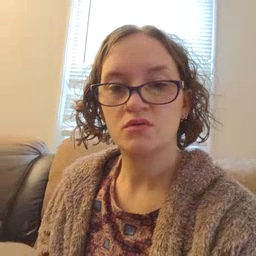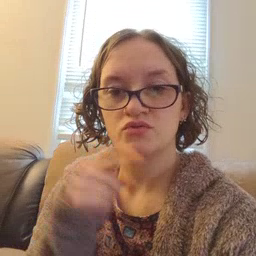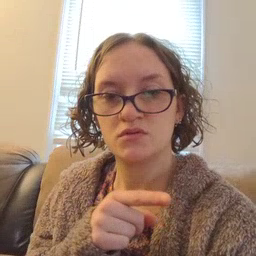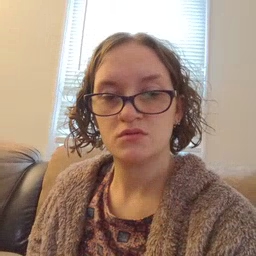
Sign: hesheit